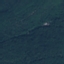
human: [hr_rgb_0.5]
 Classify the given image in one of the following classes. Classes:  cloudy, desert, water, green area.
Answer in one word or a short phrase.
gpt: green area